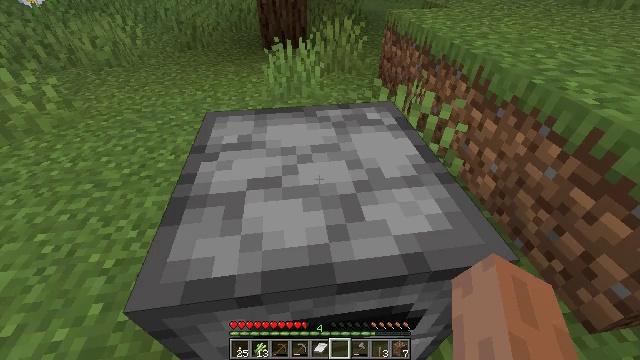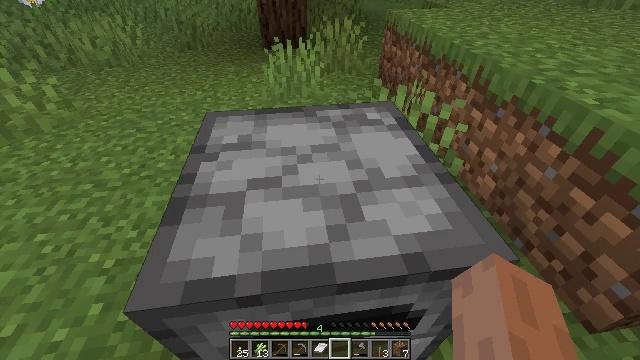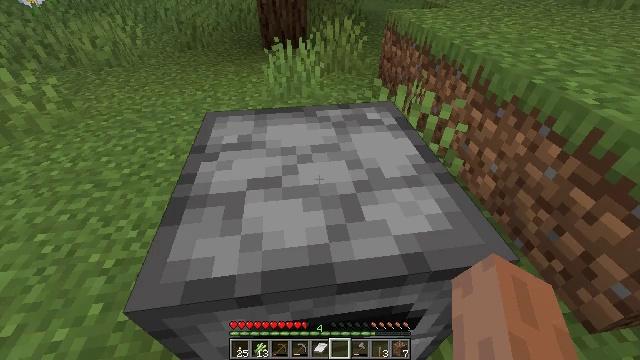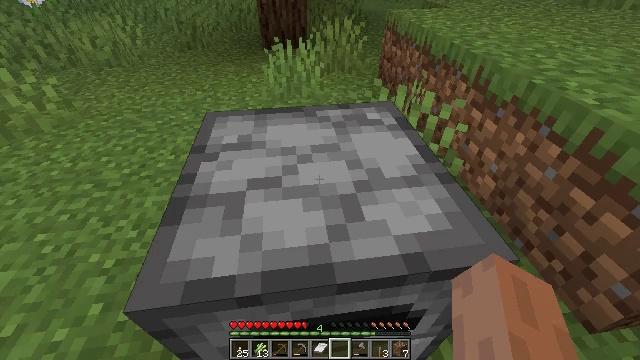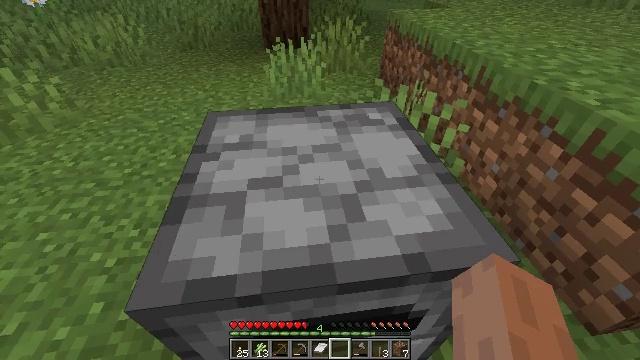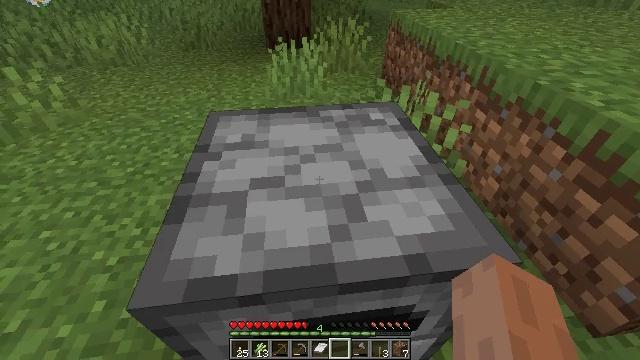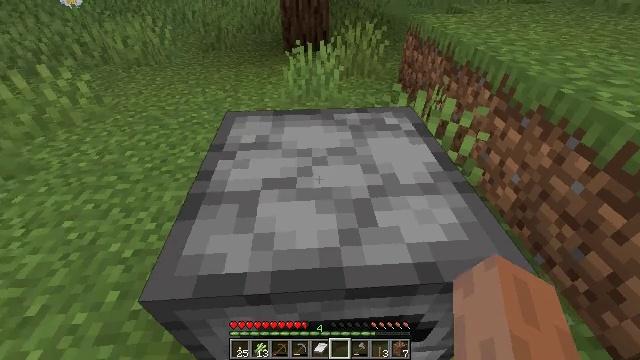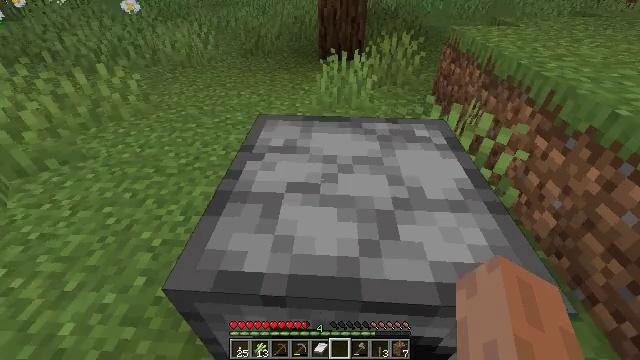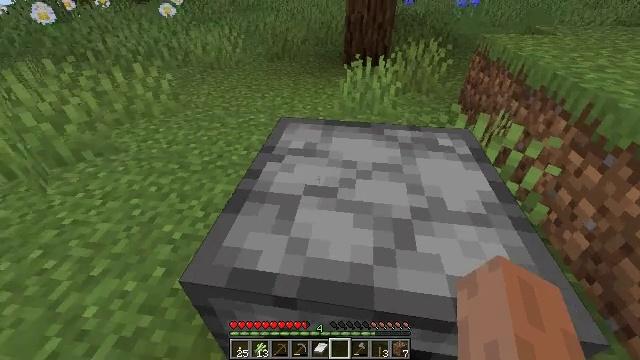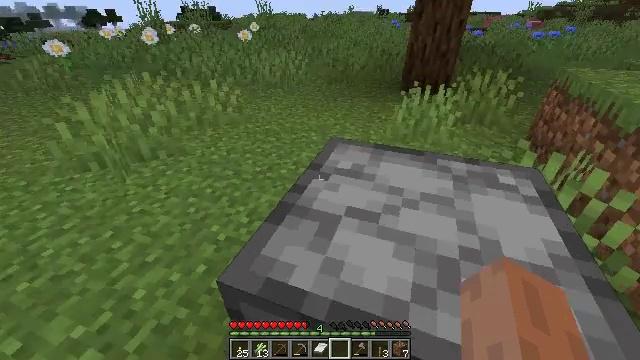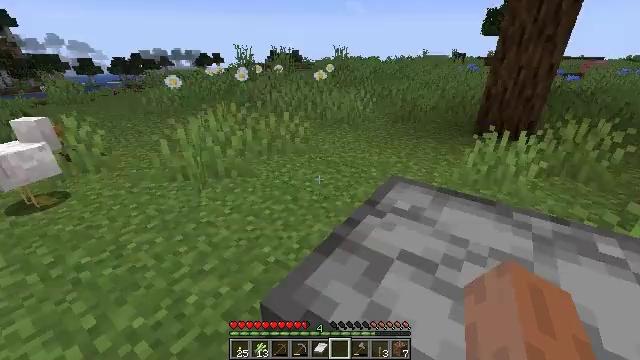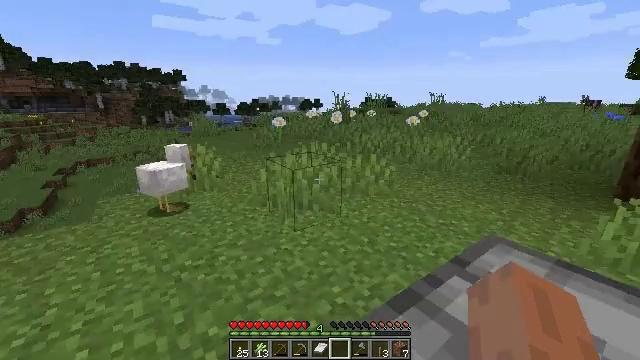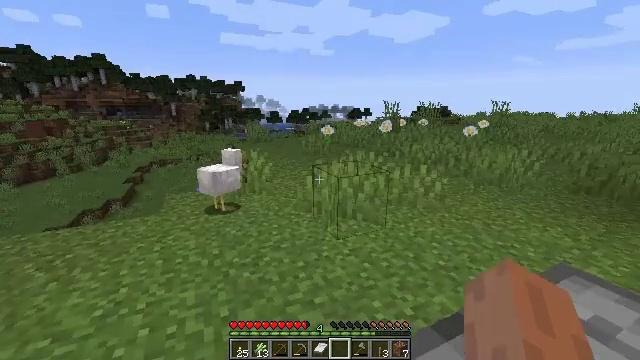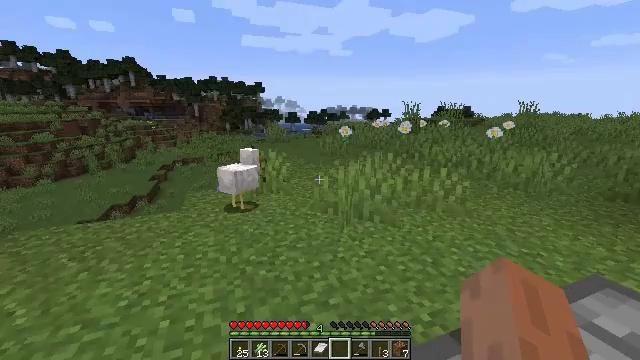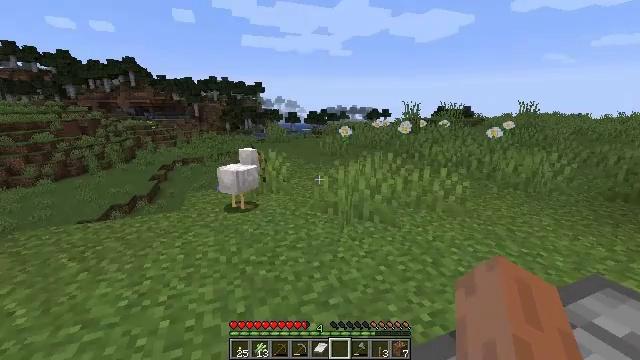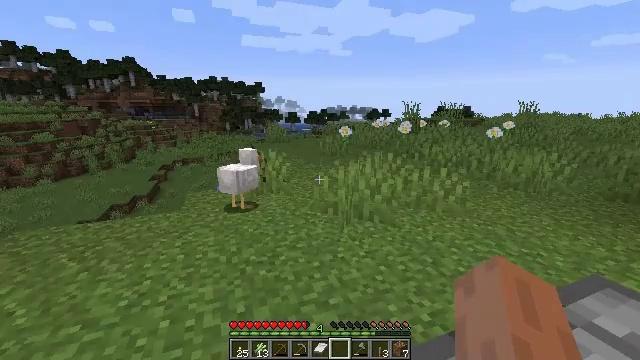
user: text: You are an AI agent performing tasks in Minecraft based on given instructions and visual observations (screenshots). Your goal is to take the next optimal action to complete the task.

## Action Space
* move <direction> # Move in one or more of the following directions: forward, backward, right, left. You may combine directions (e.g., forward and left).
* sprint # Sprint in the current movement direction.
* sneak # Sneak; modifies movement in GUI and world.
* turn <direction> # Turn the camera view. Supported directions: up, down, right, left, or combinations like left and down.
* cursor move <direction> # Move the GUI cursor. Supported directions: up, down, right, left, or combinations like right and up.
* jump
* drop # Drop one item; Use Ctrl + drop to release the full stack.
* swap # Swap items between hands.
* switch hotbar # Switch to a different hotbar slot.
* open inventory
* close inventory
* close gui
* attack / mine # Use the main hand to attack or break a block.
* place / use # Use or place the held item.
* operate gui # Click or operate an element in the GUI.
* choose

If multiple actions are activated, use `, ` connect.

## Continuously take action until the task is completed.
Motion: motion action
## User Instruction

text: Combat the cow.
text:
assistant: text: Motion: open inventory
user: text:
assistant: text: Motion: open inventory
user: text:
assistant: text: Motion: no_op
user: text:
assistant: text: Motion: no_op
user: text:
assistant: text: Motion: no_op
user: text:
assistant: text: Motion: turn left
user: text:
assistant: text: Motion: turn left and up
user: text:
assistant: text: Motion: turn left
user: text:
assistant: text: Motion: turn left and up
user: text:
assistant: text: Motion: turn left and up
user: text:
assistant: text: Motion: turn left and up
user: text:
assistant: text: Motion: turn left and up
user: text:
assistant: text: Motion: turn left
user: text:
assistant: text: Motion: no_op
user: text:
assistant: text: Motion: no_op
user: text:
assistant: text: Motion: no_op
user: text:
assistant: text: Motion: no_op
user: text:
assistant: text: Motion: no_op
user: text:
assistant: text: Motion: no_op
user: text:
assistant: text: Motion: no_op
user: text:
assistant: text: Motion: no_op
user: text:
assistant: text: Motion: no_op
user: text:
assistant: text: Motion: no_op
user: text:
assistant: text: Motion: no_op
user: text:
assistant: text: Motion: no_op
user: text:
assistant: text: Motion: no_op
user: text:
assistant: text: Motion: no_op
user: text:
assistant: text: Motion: no_op
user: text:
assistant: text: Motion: turn left
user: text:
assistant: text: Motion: turn left